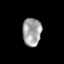
Tissue: lung
Cell type: Others
Senescence score: 0.2029
Nuclear area (px): 520
Mean DAPI intensity: 161.792